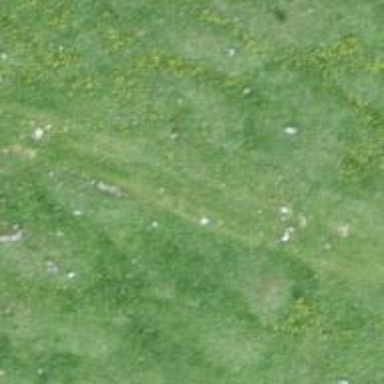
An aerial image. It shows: Path covered with grass.